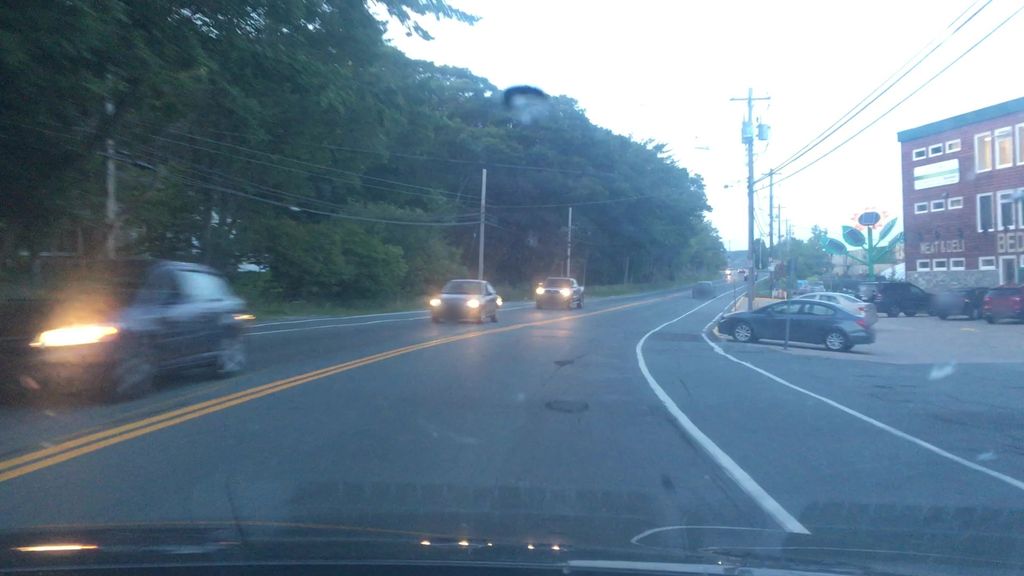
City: halifax